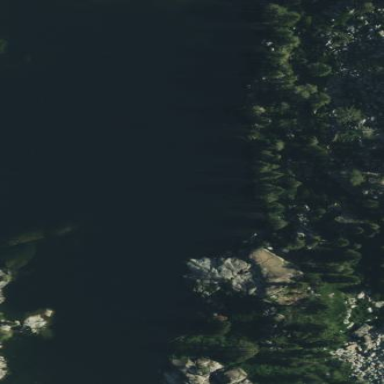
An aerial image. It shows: Serene lake surrounded by nature.